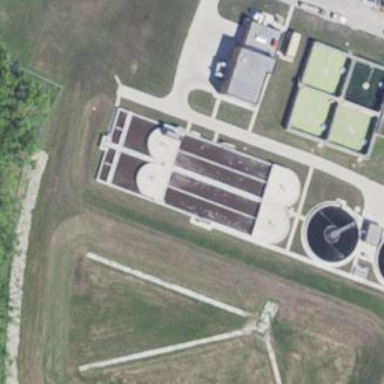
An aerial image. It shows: Image of wastewater.